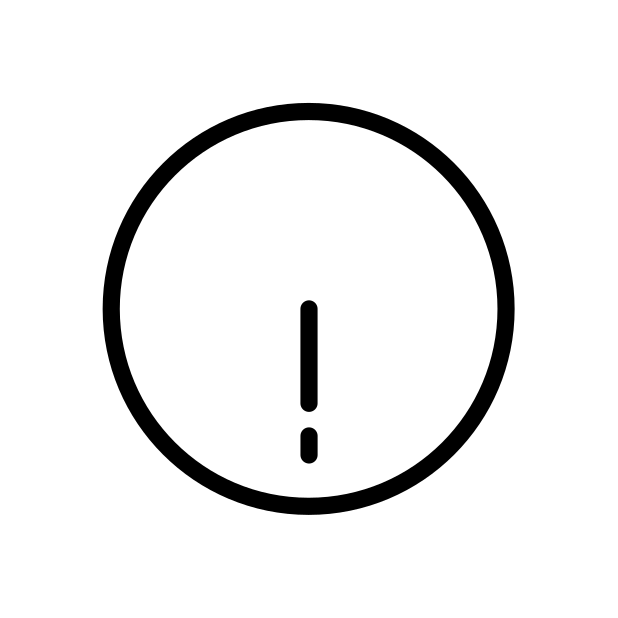
six-thirty